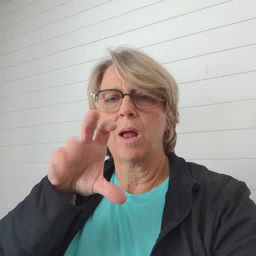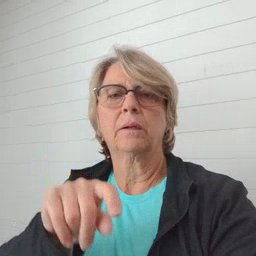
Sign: cut